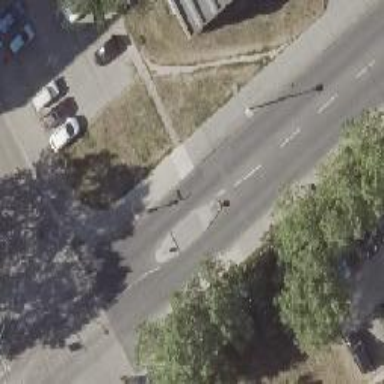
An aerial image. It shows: Unmarked crossing with pedestrian island.